Field crop: maize
Growth stage: 2
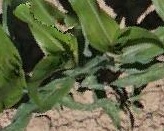
Species: maize